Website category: movie
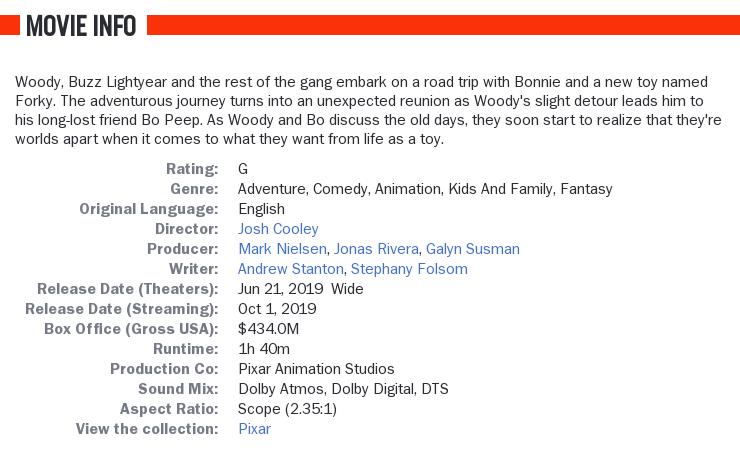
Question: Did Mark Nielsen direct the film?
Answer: no

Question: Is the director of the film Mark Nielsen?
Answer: no

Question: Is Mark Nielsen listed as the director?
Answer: no

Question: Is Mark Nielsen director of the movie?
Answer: no

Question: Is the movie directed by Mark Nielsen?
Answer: no

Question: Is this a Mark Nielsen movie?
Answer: no

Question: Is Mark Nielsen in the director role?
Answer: no

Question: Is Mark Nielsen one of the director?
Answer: no

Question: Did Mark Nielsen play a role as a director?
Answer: no

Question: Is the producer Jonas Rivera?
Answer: yes

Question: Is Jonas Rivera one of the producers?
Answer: yes

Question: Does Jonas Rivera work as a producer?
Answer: yes

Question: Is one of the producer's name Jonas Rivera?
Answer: yes

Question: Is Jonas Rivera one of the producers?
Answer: yes

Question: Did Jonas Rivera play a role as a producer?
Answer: yes

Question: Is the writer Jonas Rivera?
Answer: no

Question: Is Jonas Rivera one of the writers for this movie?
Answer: no

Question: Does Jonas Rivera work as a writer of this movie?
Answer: no

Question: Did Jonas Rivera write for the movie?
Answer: no

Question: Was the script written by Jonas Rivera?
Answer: no

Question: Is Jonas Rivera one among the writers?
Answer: no

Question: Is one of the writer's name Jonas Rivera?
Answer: no

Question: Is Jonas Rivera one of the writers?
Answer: no

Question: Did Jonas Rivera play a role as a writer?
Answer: no

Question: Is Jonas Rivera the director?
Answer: no

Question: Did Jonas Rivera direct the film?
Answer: no

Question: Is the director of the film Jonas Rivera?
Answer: no

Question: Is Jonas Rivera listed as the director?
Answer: no

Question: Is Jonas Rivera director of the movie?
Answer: no

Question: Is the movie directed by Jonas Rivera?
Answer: no

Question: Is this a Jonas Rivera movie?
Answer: no

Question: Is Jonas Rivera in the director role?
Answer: no

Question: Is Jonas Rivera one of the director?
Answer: no

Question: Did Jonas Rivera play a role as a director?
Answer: no

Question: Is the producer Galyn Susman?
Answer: yes

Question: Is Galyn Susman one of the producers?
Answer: yes

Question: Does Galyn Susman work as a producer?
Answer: yes

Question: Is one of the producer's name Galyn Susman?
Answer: yes

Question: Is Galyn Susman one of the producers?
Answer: yes

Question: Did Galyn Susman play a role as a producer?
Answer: yes

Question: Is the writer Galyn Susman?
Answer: no

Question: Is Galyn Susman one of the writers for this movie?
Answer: no

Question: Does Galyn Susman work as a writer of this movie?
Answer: no

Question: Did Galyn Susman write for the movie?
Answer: no

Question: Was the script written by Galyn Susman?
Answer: no

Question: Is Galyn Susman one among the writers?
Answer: no

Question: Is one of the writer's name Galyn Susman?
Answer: no

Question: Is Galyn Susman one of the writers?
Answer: no

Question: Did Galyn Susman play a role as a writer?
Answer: no

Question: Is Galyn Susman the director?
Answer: no

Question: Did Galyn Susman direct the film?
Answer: no

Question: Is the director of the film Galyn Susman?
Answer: no

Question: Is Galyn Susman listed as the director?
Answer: no

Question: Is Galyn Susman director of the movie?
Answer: no

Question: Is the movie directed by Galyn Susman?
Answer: no

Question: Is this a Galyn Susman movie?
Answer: no

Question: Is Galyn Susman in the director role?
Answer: no

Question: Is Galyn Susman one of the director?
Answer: no

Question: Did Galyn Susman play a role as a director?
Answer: no

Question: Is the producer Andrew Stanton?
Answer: no

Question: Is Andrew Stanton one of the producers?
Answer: no

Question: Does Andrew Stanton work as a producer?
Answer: no

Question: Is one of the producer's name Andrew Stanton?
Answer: no

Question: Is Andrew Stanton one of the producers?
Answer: no